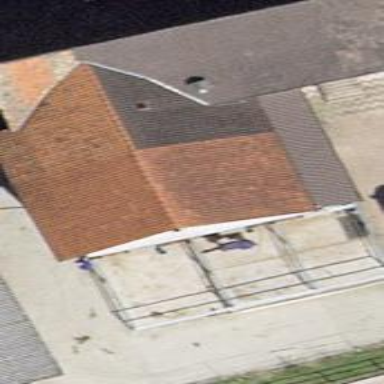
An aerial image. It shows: Building with gabled roof.